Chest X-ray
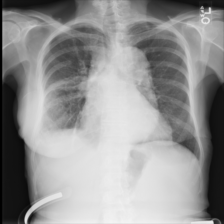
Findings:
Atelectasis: positive
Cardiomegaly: negative
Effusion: negative
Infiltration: positive
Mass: negative
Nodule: negative
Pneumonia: negative
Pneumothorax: negative
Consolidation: negative
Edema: negative
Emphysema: negative
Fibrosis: negative
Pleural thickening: negative
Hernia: negative